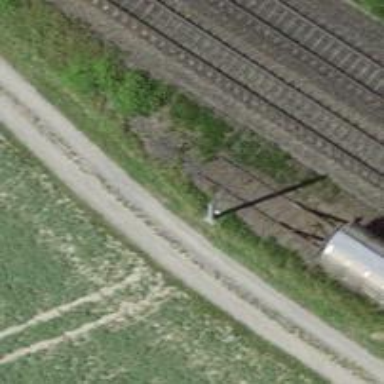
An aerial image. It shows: Railway buffer stop.